【题型】选择题　【知识点】平面几何　【难度】easy
如图, 下列判断中正确的个数是( )

(1) $\angle A$ 与 $\angle 1$ 是同位角；
(2) $\angle A$ 和 $\angle B$ 是同旁内角；
(3) $\angle A$ 和 $\angle 1$ 是内错角；
(4) $\angle 3$ 和 $\angle 1$ 是同位角。

A. 1 个
B. 2 个
C. 3 个
D. 4 个

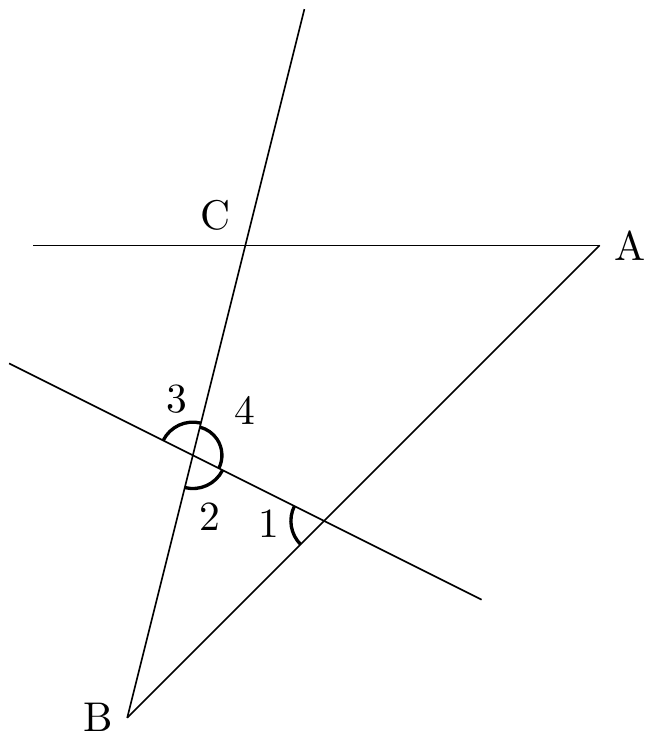
【解答】
解：(1)$\angle A$ 与 $\angle 1$ 是同位角, 正确, 符合题意；

(2)$\angle A$ 与 $\angle B$ 是同旁内角, 正确, 符合题意；

(3)$\angle 4$ 与 $\angle 1$ 是内错角, 正确, 符合题意；

(4)$\angle 1$ 与 $\angle 3$ 不是同位角, 错误, 不符合题意。

故选：C。